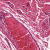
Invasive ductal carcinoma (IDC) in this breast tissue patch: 0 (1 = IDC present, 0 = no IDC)